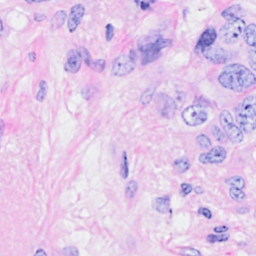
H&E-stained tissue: Breast